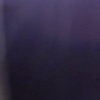
Label: space